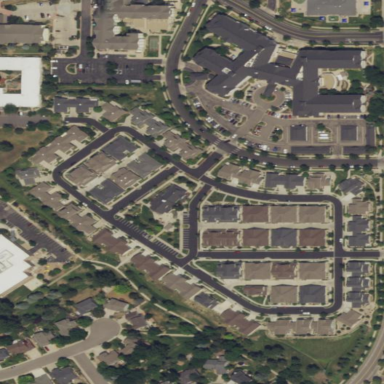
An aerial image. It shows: Residential area within neighborhood.